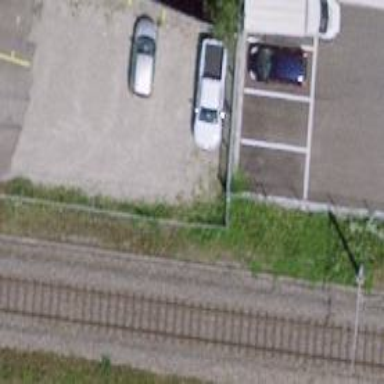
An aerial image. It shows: Abandoned railway spur bridge.